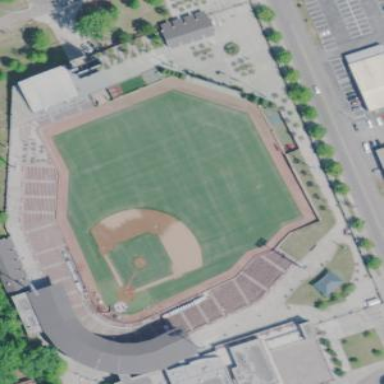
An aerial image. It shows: Baseball stadium for sports and leisure activities.